Question: I have a series of uitextviews in a paged scrollview. I would like to have the text within each page flow within a skewed rectangle (parallelogram). Image attached (I want the text to flow within the white outline).

Code below.
'''
for (int i = 0; i < imageArray.count; i++) {
CGRect framee;
framee.origin.x = self.uis_scrollView.frame.size.width * i;
framee.origin.y = 0;
framee.size = self.uis_scrollView.frame.size;
UITextView *newTextView = [[UITextView alloc] initWithFrame:framee];
UIBezierPath* rectanglePath = [UIBezierPath bezierPath];
[rectanglePath moveToPoint: CGPointMake(652, 687)];
[rectanglePath addLineToPoint: CGPointMake(680, 687)];
[rectanglePath addLineToPoint: CGPointMake(746, 541)];
[rectanglePath addLineToPoint: CGPointMake(718, 541)];
[rectanglePath addLineToPoint: CGPointMake(652, 687)];
[rectanglePath closePath];
UIBezierPath * imgRect = rectanglePath;
newTextView.textContainer.exclusionPaths = @[imgRect];
[newTextView setBackgroundColor:[UIColor clearColor]];
[newTextView setTextColor:[UIColor whiteColor]];
[newTextView setFont:[UIFont systemFontOfSize:16]];
newTextView.text = [imageArray objectAtIndex:i];
newTextView.userInteractionEnabled = NO;
[_uis_scrollView addSubview:newTextView];
}
'''
Maybe it is only for flowing around? Maybe I need to 'draw' a slanted rectangle on the right side which will restrict content?
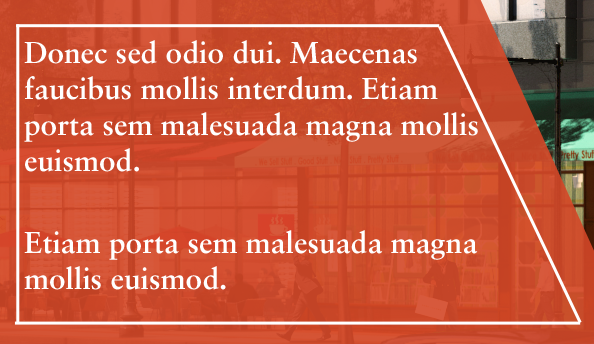
Answer: The purpose of the exclusion path is indeed only to make text flow around it. you should create one or more exclusion path(s) that cover the triangular area where you don't want to see any text. Keep in mind that these paths have to be 'UITextView'. If I have a textview with size '{320,218}' and I want to cut out a triangular portion to the right, the code would look like this:
'''
UIBezierPath* path = [UIBezierPath bezierPath];
[path moveToPoint: CGPointMake(320, 0)];
[path addLineToPoint: CGPointMake(320, 218)];
[path addLineToPoint: CGPointMake(210, 0)];
[path closePath];
self.textView.textContainer.exclusionPaths = @[path];
'''
and the result looks like this:

Your problem is that you want to subtract a rectangle that is in the coordinate system from textView. There is, to my knowledge, no method to create arbitrary 'UIBezierPath' intersections with a 'CGRect', so you will have to calculate the coordinates of several 'UIBezierPath' triangles manually for each textView.
For simplicity's sake, you could just calculate the intersection points between the hypotenuse of the triangular exclusion path and the textView's rect. Here is a stylised picture of your screen, rotated by 90 degrees to the left: